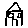
Label: house